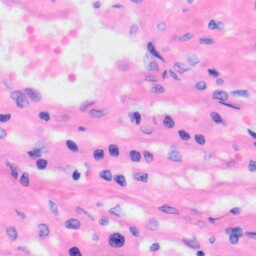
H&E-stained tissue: Liver